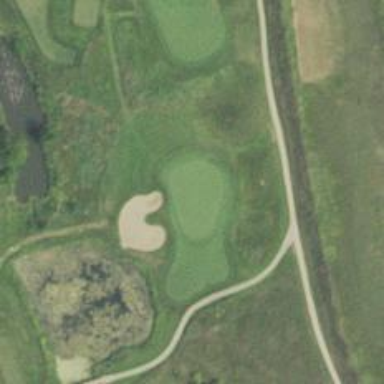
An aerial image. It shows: Golf hole.